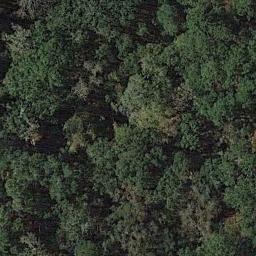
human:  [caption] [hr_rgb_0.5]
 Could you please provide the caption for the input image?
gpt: The forest has a lot of dense green trees and yellow trees  .

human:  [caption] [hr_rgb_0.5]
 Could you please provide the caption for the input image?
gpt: This is a dense forest .

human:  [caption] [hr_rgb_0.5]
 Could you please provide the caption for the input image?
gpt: The forest is full of green trees .

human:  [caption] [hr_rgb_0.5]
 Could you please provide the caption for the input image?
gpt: Many trees with yellow and green leaves are in a forest .

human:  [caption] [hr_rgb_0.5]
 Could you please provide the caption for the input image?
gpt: Some trees with yellow leaves in a forest .